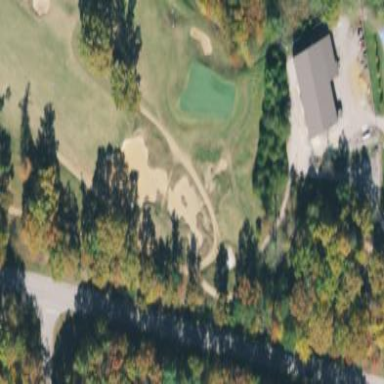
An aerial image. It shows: Sandy area is golf bunker.